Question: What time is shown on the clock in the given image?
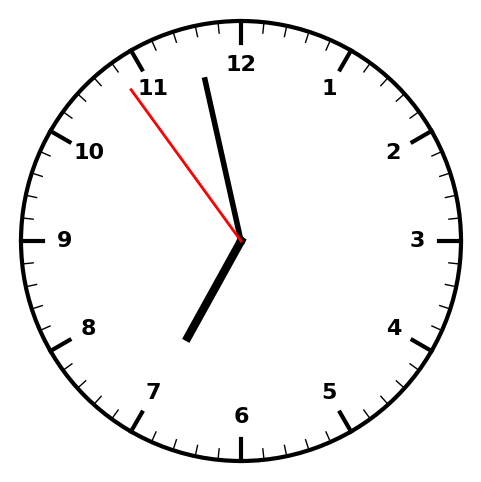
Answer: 06:57:54